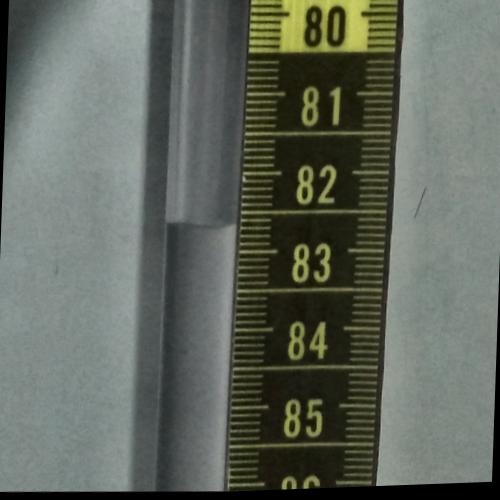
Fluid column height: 82.7 cm